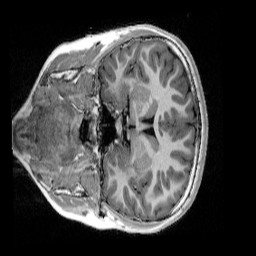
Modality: UNIT1_denoised
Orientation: coronal
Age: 9
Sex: female
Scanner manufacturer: siemens
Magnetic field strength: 3 T
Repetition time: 4 s
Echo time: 0.00303 s